Interaction volume radius: 5 \u00c5
Interaction volume height: 25 \u00c5
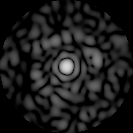
Disorder parameter: 0.8661